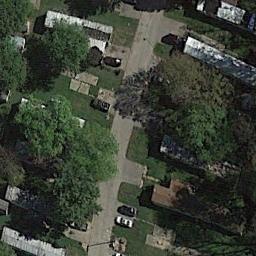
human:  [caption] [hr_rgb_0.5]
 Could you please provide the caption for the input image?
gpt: The mobile home park is on the grass next to some trees and road .

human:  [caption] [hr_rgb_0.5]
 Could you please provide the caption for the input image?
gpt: The roof of most mobile homes is white .

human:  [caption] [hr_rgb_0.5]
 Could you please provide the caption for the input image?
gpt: The mobile home park has some mobile homes on the grass and some trees are among these mobile homes .

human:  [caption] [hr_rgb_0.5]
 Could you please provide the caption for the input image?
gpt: Many trees are in the mobile home park .

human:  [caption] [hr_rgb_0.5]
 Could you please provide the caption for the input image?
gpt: There are some buildings and green trees in the mobile home park .